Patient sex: M
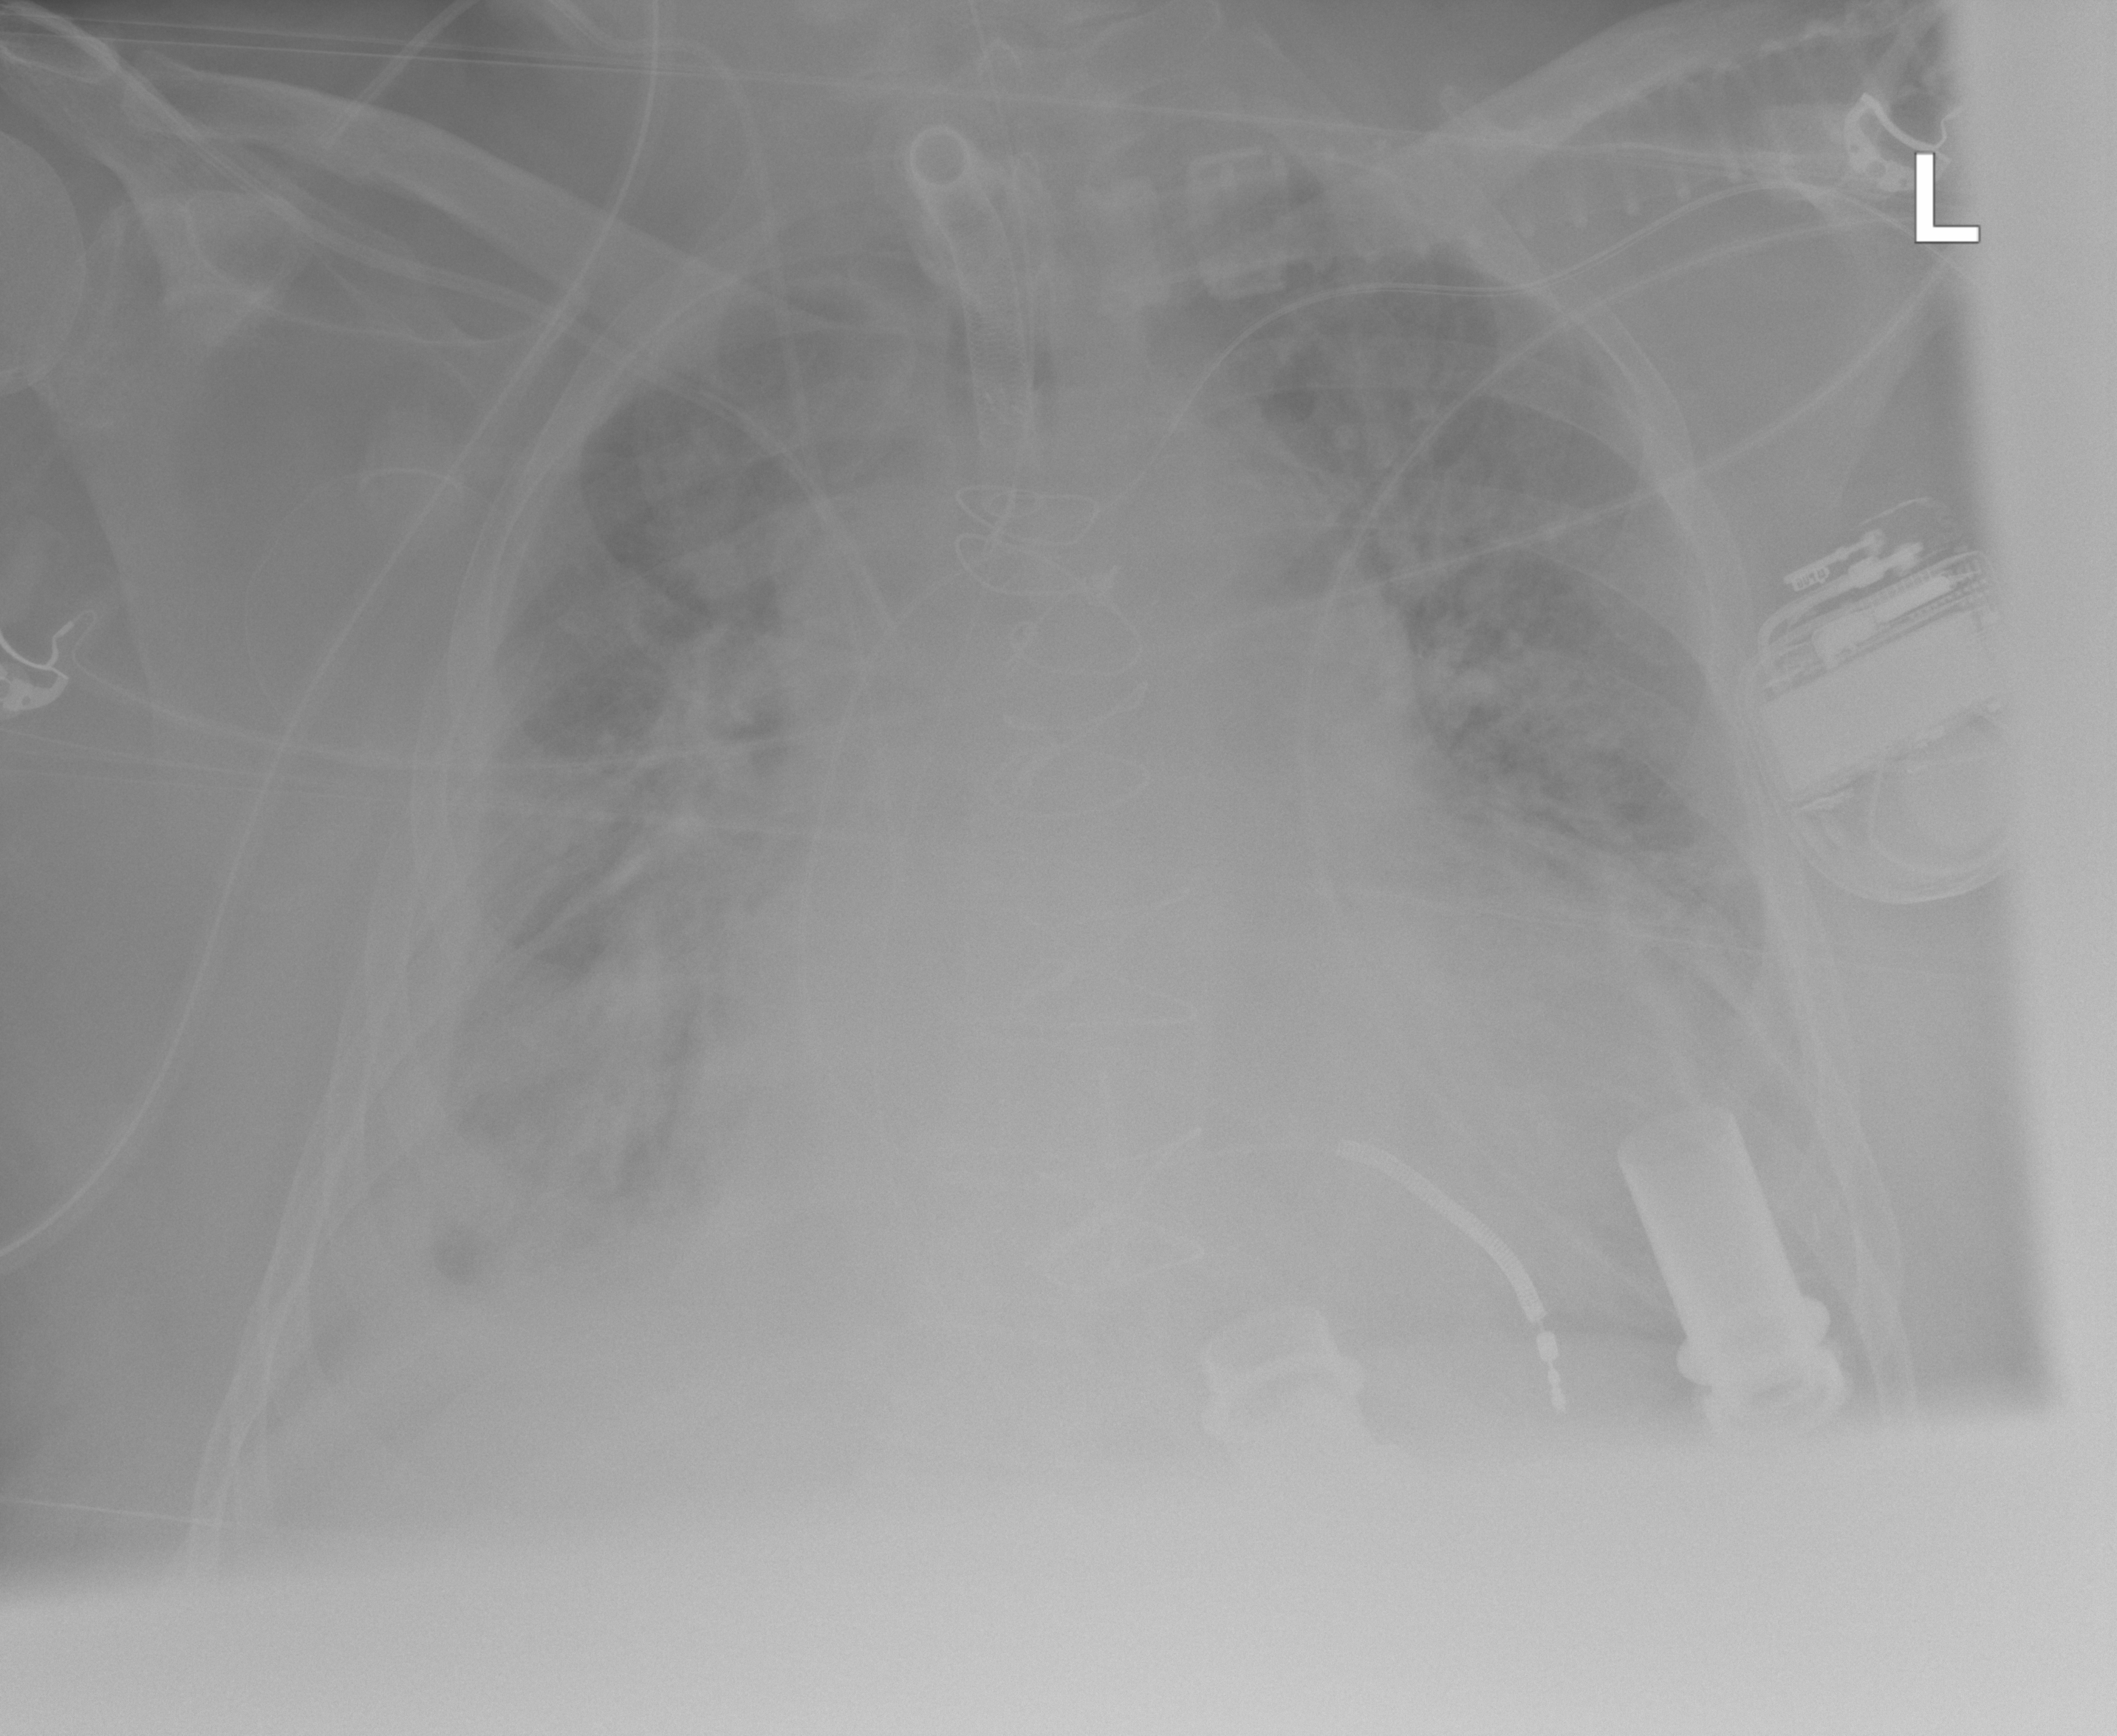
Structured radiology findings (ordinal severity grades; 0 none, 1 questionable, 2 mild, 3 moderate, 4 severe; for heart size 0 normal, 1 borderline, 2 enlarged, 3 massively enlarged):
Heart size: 2
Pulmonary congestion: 3
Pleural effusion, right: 2
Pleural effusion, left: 2
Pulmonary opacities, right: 2
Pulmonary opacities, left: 2
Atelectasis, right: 3
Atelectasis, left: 3